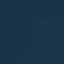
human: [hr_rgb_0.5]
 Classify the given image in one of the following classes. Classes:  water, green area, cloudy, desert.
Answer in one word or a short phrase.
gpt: water